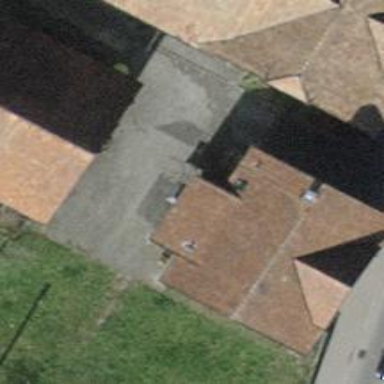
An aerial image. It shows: Detached building.